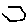
Label: hexagon